Question: I got Radio Button with button set as a drawable bottom in the layout. In java I set drawable top with 'setCompoundDrawablesWithIntrinsicBounds(0,R.drawable.wrong,0,R.drawable.check);' method and drawable top is not showing.
So I tried different method with 'setButtonDrawable();' which doesn't change the Radio Button 'drawablebottom', which is good and it sets the Drawable in place next to Button.
.
How to change its position to top?
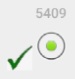
Answer: You can reuse your previous drawable to preserve the drawable bottom with:
'''
Drawable drawableTop = ContextCompat.getDrawable(getContext(),R.drawable.wrong);
//Drawable drawableBottom = ContextCompat.getDrawable(getContext(),R.drawable.check);
Drawable[] drawables = button.getCompoundDrawables();
// left top right bottom
button.setCompoundDrawablesWithIntrinsicBounds(drawables[0], drawableTop, drawables[2], drawables[3]);
'''
Or you can try the following:
'''
Drawable drawableTop = ContextCompat.getDrawable(getContext(),R.drawable.wrong);
Drawable drawableBottom = ContextCompat.getDrawable(getContext(),R.drawable.check);
int topHeight = drawableTop.getIntrinsicHeight();
int topWidth = drawableTop.getIntrinsicWidth();
drawableTop.setBounds(0, 0, topWidth, topHeight);
topHeight = drawableBottom.getIntrinsicHeight();
topWidth = drawableBottom.getIntrinsicWidth();
drawableBottom.setBounds(0, 0, topWidth, topHeight);
button.setCompoundDrawables(null, drawableTop, null, drawableBottom);
'''